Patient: sex F, age 27
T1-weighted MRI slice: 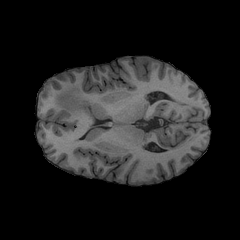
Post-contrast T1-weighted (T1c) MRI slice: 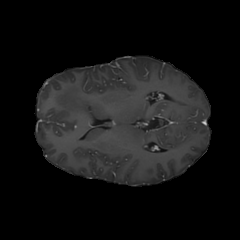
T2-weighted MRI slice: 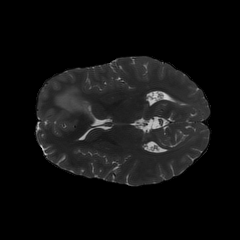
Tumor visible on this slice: yes
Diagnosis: Astrocytoma, IDH-mutant
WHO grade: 4